Field crop: maize
Growth stage: 1
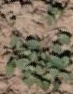
Species: convolvulus